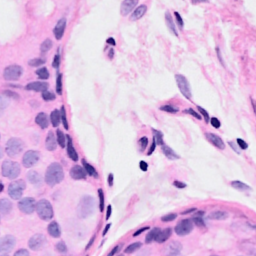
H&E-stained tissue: Breast